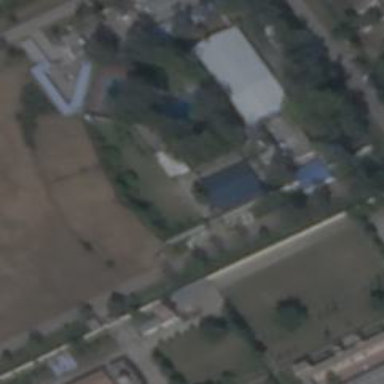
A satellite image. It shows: Government office.